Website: macys
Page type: cart
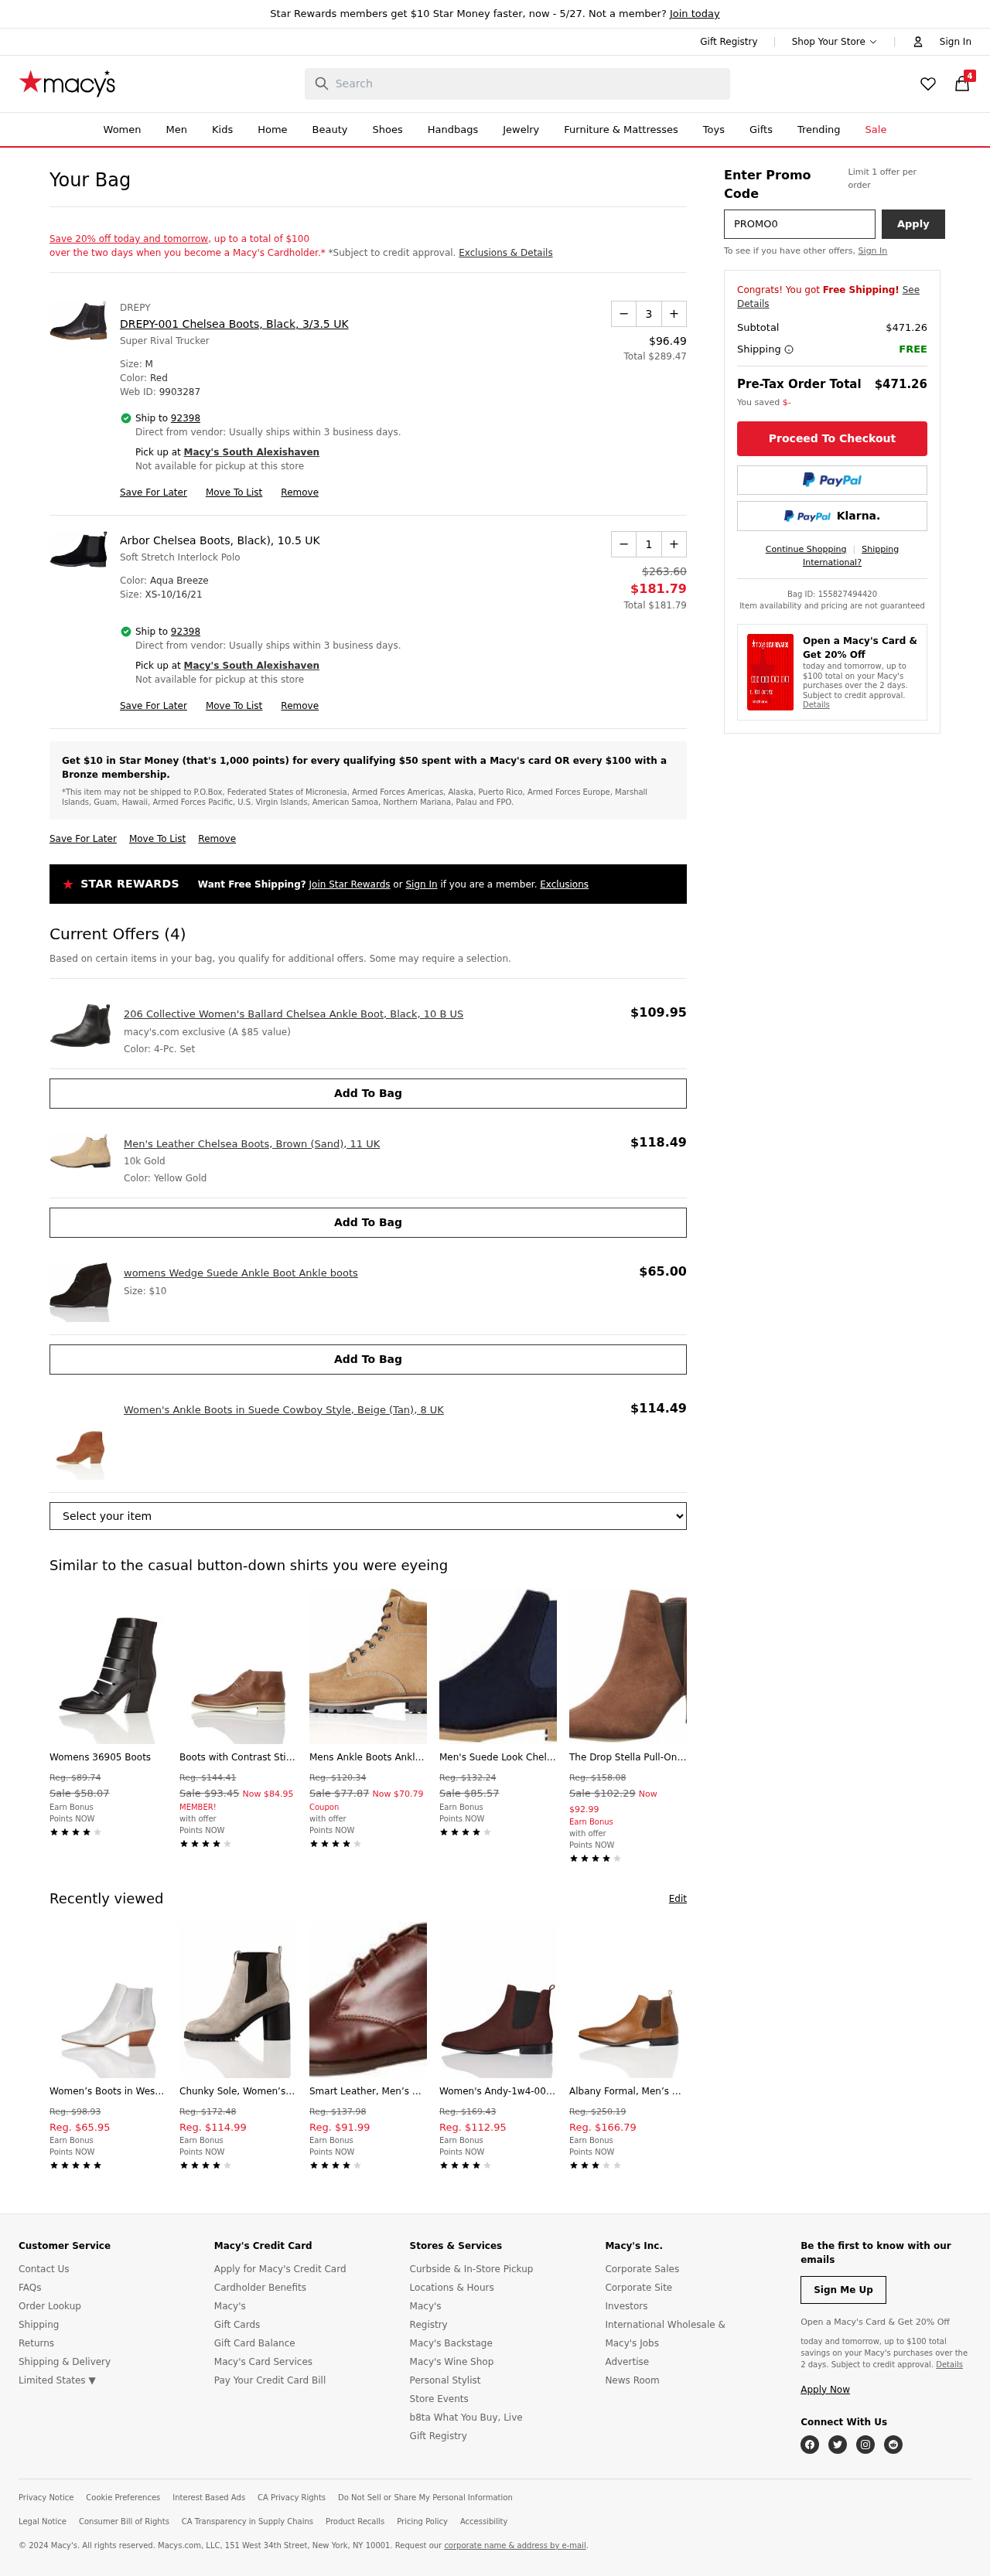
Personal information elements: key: PII_CITY
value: South Alexishaven
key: PII_POSTCODE
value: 92398
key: PII_PROMO_CODE
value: PROMO07TH
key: PII_POSTCODE_FULL
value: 92398
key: PII_POSTCODE_NUMERIC
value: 92398
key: PII_CITY2
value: South Alexishaven
Product elements: key: PRODUCT1_BRAND
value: DREPY
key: PRODUCT1_NAME
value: DREPY-001 Chelsea Boots, Black, 3/3.5 UK
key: PRODUCT1_PRICE
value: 96.49
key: PRODUCT1_QUANTITY
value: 3
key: PRODUCT2_NAME
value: Arbor Chelsea Boots, Black), 10.5 UK
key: PRODUCT2_PRICE
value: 181.79
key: PRODUCT2_QUANTITY
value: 1
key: PRODUCT3_NAME
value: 206 Collective Women's Ballard Chelsea Ankle Boot, Black, 10 B US
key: PRODUCT3_PRICE
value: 109.95
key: PRODUCT4_NAME
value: Men's Leather Chelsea Boots, Brown (Sand), 11 UK
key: PRODUCT4_PRICE
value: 118.49
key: PRODUCT5_NAME
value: womens Wedge Suede Ankle Boot Ankle boots
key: PRODUCT5_PRICE
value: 65
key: PRODUCT6_NAME
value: Women's Ankle Boots in Suede Cowboy Style, Beige (Tan), 8 UK
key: PRODUCT6_PRICE
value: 114.49
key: PRODUCT1_TOTAL
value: Total $289.47
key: PRODUCT2_ORIGINAL_PRICE
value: $263.60
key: PRODUCT2_TOTAL
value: Total $181.79
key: PRODUCT7_NAME
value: Womens 36905 Boots
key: PRODUCT7_ORIGINAL_PRICE
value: Reg. $89.74
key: PRODUCT7_SALE_PRICE
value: Sale $58.07
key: PRODUCT8_NAME
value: Boots with Contrast Stitching, Brown (camel), 43 EU
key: PRODUCT8_ORIGINAL_PRICE
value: Reg. $144.41
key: PRODUCT8_SALE_PRICE
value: Sale $93.45
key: PRODUCT8_PRICE
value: Now $84.95
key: PRODUCT9_NAME
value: Mens Ankle Boots Ankle Boot
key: PRODUCT9_ORIGINAL_PRICE
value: Reg. $120.34
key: PRODUCT9_SALE_PRICE
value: Sale $77.87
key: PRODUCT9_PRICE
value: Now $70.79
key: PRODUCT10_NAME
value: Men's Suede Look Chelsea Boots, Navy, US 7
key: PRODUCT10_ORIGINAL_PRICE
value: Reg. $132.24
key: PRODUCT10_SALE_PRICE
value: Sale $85.57
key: PRODUCT11_NAME
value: The Drop Stella Pull-On Kitten Heel Boot Women's Boots
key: PRODUCT11_ORIGINAL_PRICE
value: Reg. $158.08
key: PRODUCT11_SALE_PRICE
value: Sale $102.29
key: PRODUCT11_PRICE
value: Now $92.99
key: PRODUCT12_NAME
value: Women’s Boots in Western Style with Metallic Finish
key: PRODUCT12_ORIGINAL_PRICE
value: Reg. $98.93
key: PRODUCT12_PRICE
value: Reg. $65.95
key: PRODUCT13_NAME
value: Chunky Sole, Women’s Chelsea Boots
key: PRODUCT13_ORIGINAL_PRICE
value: Reg. $172.48
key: PRODUCT13_PRICE
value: Reg. $114.99
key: PRODUCT14_NAME
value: Smart Leather, Men’s Classic Boots
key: PRODUCT14_ORIGINAL_PRICE
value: Reg. $137.98
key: PRODUCT14_PRICE
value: Reg. $91.99
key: PRODUCT15_NAME
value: Women's Andy-1w4-001 Chelsea Boots, Purple Plum Nubuk, US-0 / Asia Size s
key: PRODUCT15_ORIGINAL_PRICE
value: Reg. $169.43
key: PRODUCT15_PRICE
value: Reg. $112.95
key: PRODUCT16_NAME
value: Albany Formal, Men’s Chelsea Boots
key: PRODUCT16_ORIGINAL_PRICE
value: Reg. $250.19
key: PRODUCT16_PRICE
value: Reg. $166.79
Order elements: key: ORDER_NUM_ITEMS
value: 4
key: ORDER_SUBTOTAL
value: $471.26
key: ORDER_SUBTOTAL2
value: $471.26
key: ORDER_ID
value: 155827494420
Search elements: key: HEADER_SEARCH
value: Search